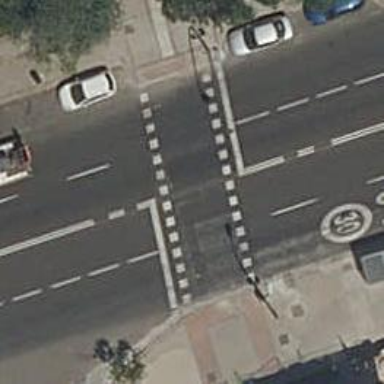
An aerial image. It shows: Road crossing with traffic signals.